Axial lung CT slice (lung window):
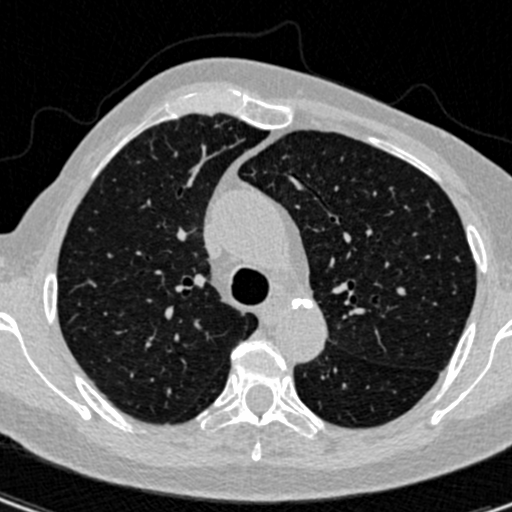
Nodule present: no